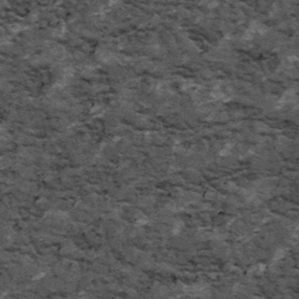
Label: frost